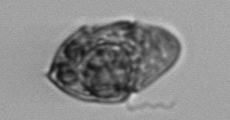
Label: Gyrodinium